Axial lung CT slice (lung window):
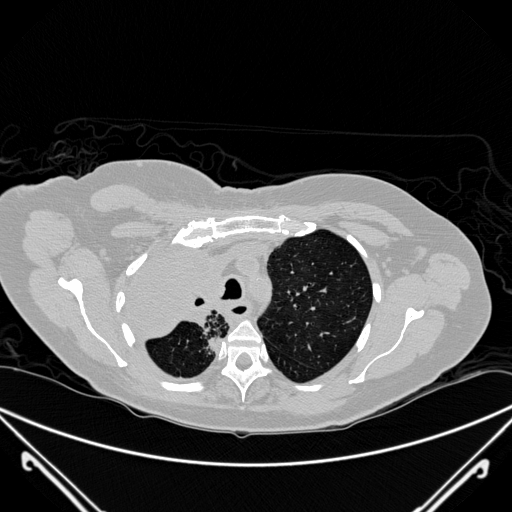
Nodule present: no